Interaction volume radius: 5 \u00c5
Interaction volume height: 40 \u00c5
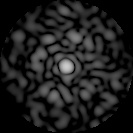
Disorder parameter: 0.8363